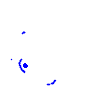
Particle: kaon